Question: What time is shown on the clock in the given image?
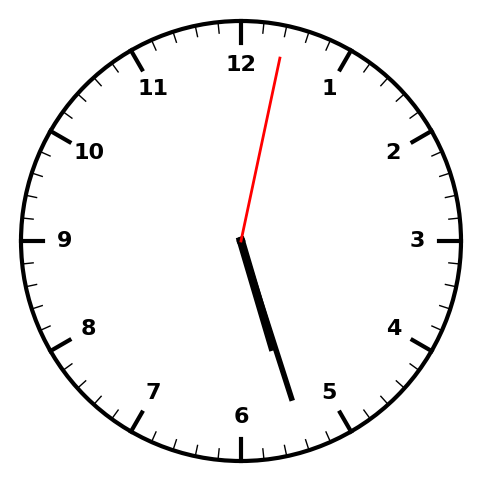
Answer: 05:27:02